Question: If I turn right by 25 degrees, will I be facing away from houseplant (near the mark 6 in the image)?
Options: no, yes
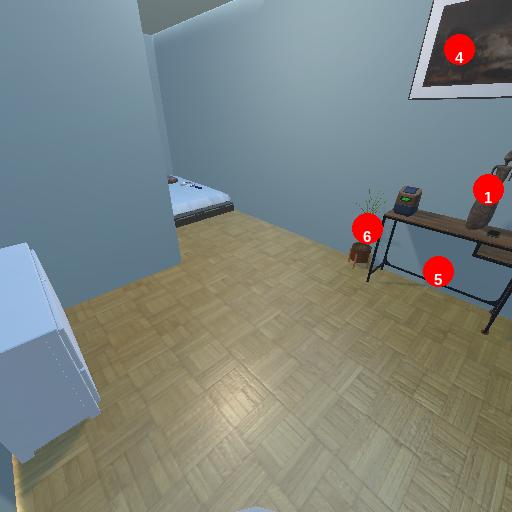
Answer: no